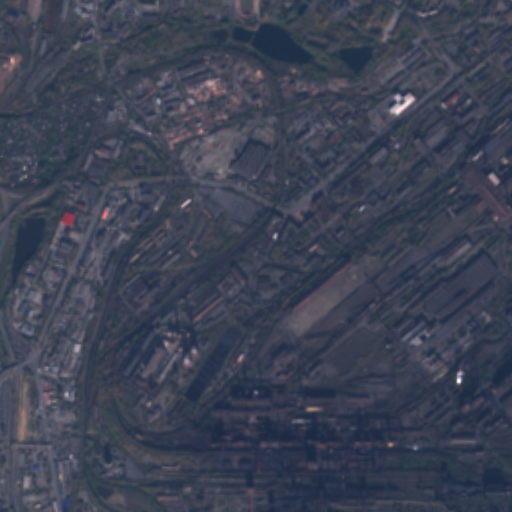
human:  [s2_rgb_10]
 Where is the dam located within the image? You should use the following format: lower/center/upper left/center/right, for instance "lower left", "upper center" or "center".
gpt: The dam is located in the center left of the image.
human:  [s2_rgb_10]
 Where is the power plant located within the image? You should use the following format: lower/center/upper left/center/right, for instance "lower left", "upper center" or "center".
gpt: The power plant is located in the lower center of the image.
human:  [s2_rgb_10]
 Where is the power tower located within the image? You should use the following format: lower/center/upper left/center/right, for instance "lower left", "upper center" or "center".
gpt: The power tower is located in the upper of the image.
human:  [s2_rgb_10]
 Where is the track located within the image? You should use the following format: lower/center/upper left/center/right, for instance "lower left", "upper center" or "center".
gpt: The track is located in the upper center of the image.
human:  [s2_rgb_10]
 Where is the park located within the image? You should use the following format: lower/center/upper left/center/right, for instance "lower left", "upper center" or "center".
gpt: There is no park in the image.